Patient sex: M
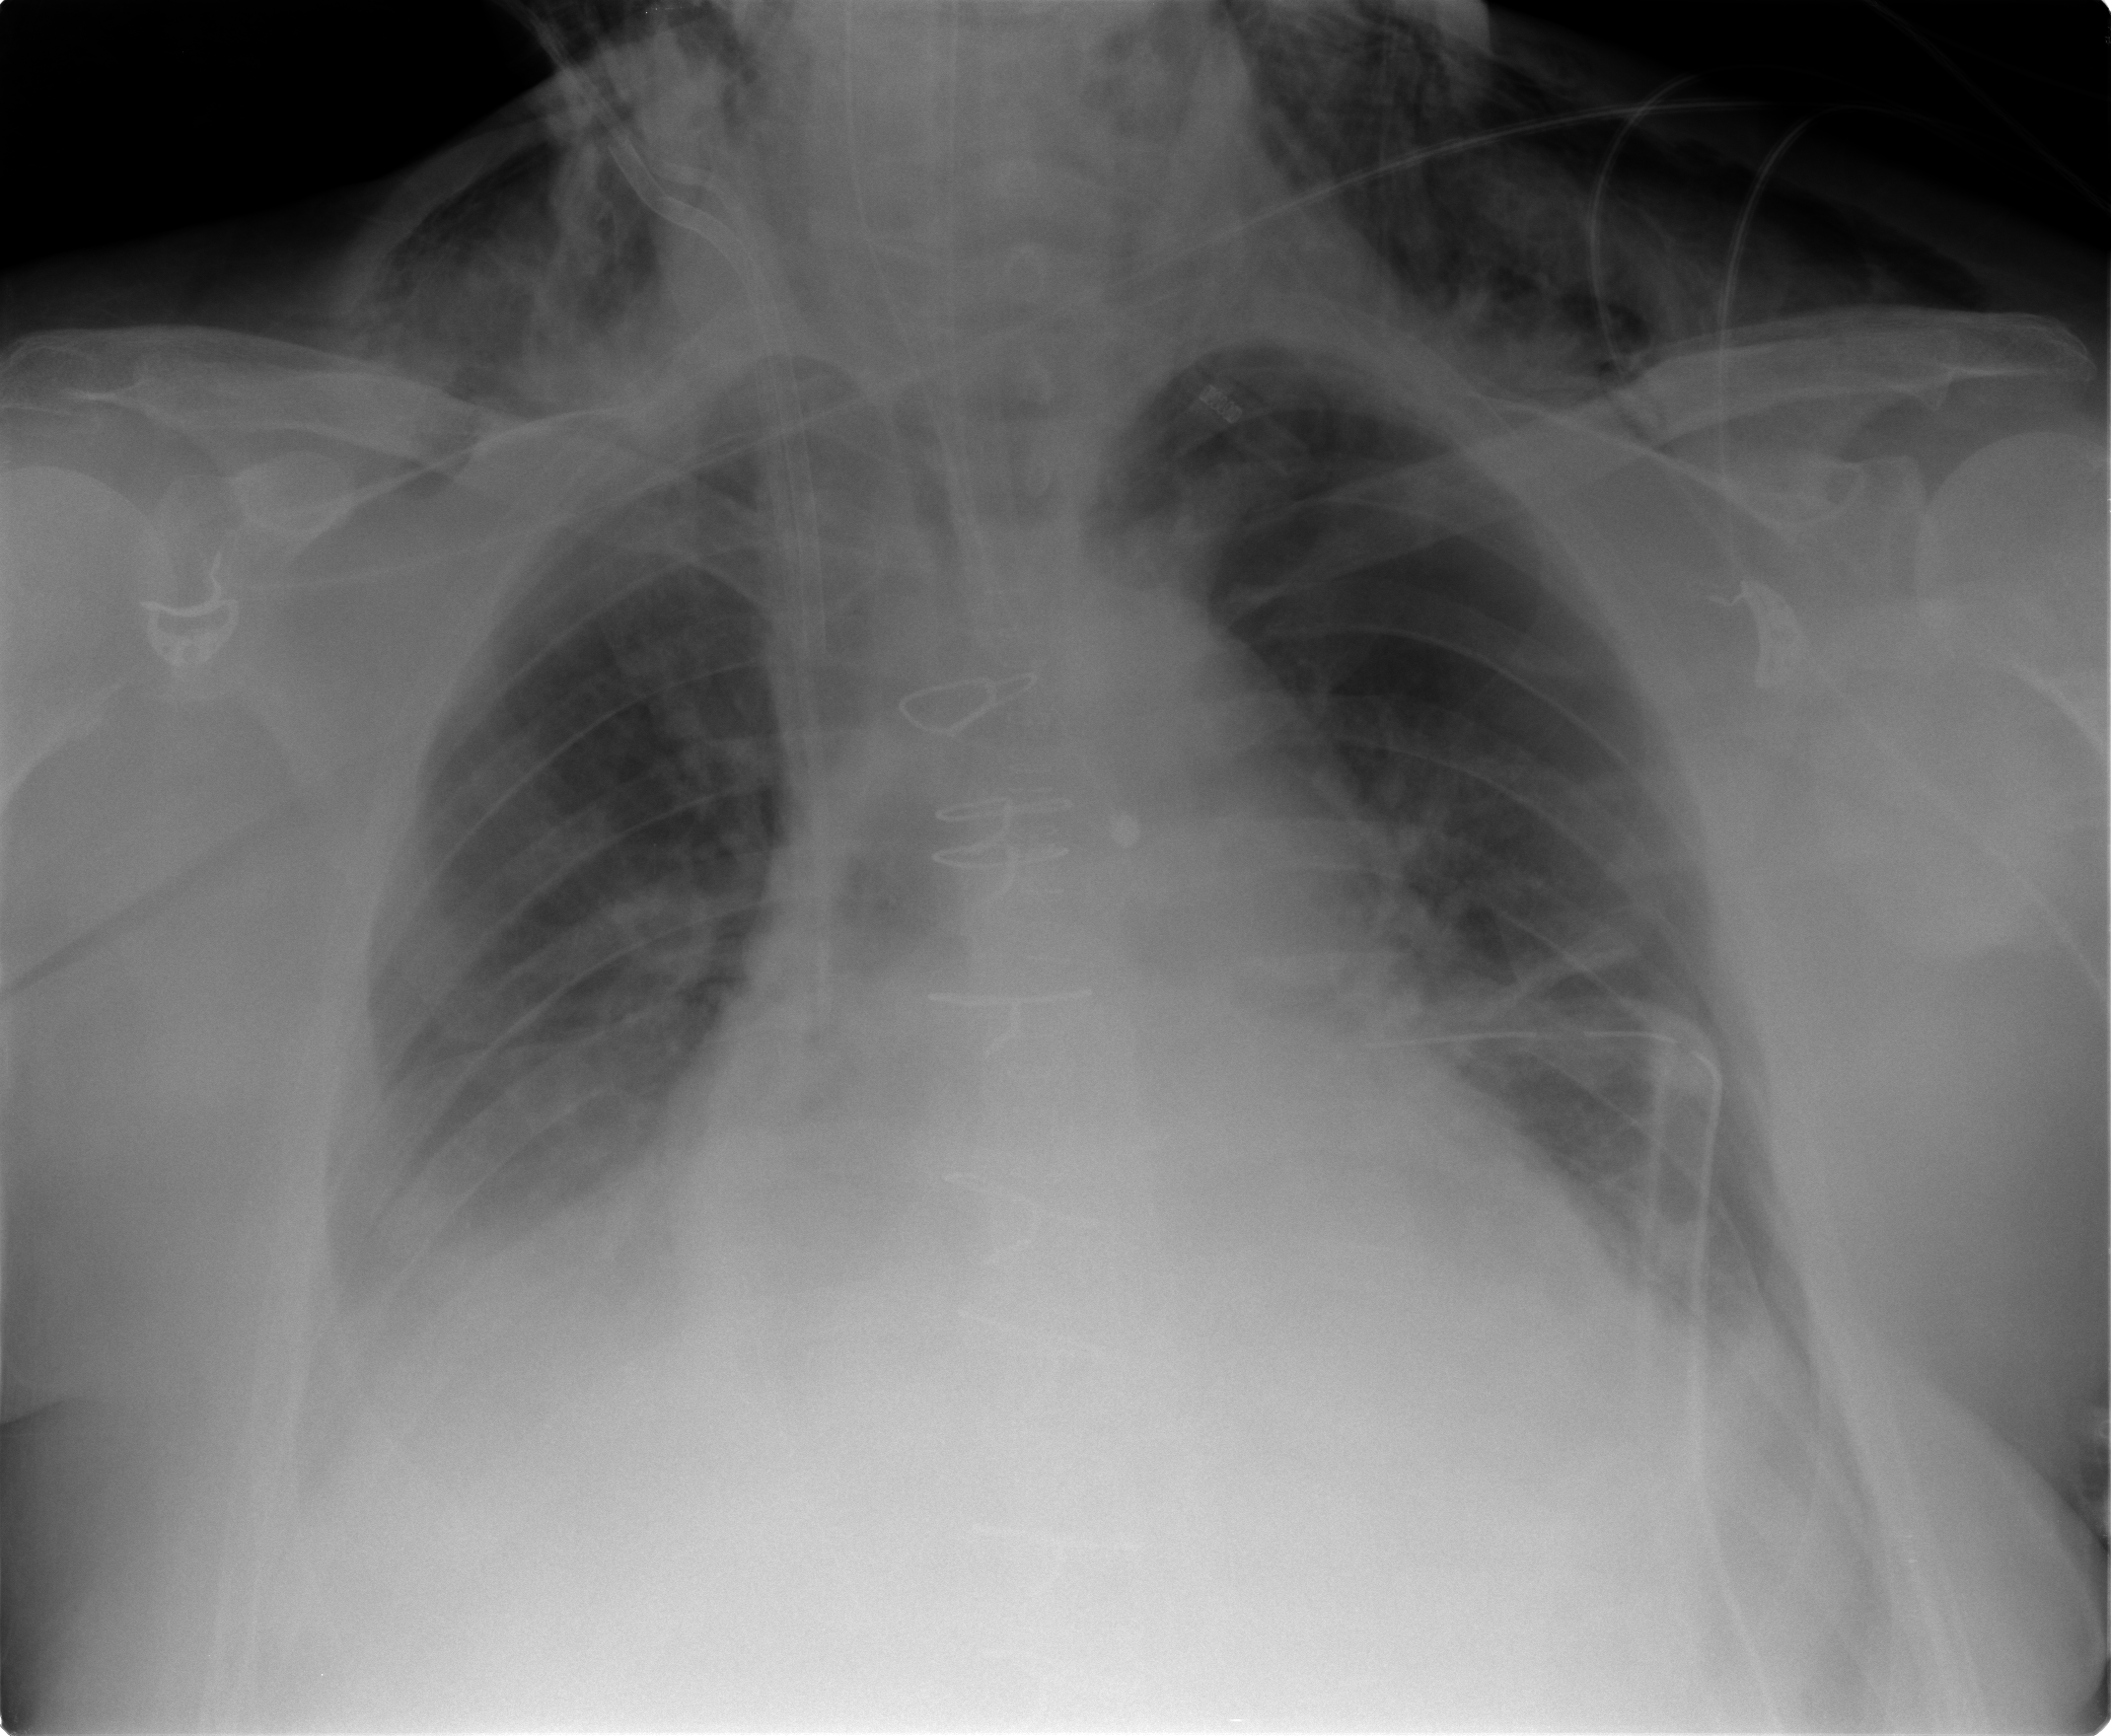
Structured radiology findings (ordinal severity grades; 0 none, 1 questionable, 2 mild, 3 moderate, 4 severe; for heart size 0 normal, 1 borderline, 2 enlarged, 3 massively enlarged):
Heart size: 2
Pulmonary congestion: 2
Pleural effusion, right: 2
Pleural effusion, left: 2
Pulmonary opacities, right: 2
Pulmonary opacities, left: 0
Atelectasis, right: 2
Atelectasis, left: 2